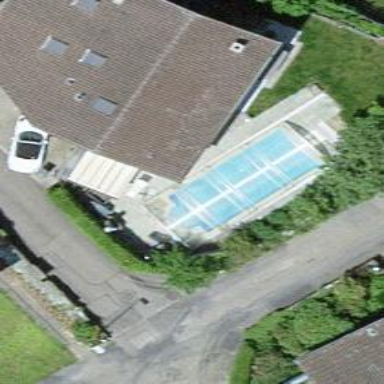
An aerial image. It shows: Swimming pool located in leisure land.